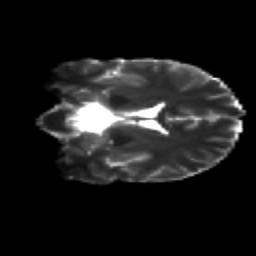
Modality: T2w
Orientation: coronal
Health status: healthy
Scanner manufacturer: siemens
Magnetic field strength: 3 T
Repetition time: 12 s
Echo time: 0.092 s